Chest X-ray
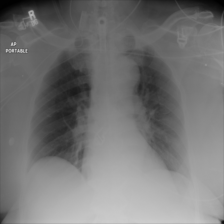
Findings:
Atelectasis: negative
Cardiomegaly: negative
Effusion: negative
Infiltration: negative
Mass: negative
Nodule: negative
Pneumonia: negative
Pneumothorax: negative
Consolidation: negative
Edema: negative
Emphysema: negative
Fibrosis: negative
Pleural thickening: negative
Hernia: negative